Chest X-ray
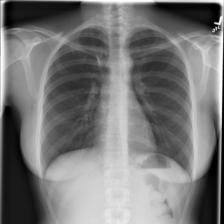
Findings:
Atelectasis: negative
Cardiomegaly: negative
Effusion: negative
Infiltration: negative
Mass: negative
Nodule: negative
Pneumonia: negative
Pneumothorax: negative
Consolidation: negative
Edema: negative
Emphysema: negative
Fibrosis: negative
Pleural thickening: negative
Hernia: negative